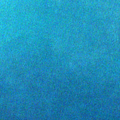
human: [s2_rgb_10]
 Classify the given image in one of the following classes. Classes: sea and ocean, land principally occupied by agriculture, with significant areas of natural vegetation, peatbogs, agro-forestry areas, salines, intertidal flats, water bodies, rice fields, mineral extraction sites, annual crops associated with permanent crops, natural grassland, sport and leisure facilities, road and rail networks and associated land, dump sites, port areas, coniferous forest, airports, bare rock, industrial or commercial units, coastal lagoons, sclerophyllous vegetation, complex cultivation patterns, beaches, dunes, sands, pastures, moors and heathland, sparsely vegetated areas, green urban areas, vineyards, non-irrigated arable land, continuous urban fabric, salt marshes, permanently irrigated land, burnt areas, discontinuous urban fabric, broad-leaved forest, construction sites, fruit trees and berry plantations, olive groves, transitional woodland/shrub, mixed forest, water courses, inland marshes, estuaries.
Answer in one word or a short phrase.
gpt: sea and ocean